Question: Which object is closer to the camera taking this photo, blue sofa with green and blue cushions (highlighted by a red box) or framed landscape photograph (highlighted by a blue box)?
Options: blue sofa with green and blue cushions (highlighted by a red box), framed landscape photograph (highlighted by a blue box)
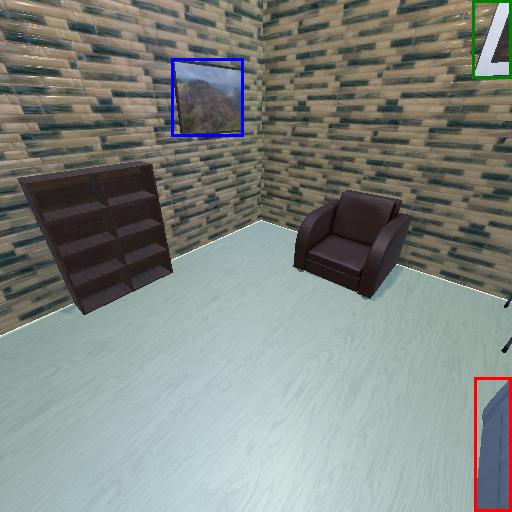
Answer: blue sofa with green and blue cushions (highlighted by a red box)